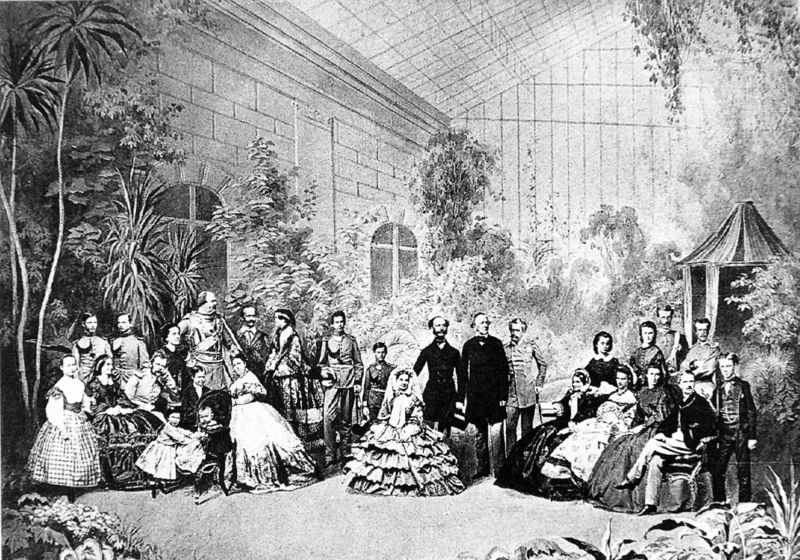
Titel: Das Haus Wittelsbach im Wintergarten der Münchner Residenz
Künstler: Joseph Albert
Standort: München
Institution: Bayerisches Hauptstaatsarchiv, Abt. III Geheimes Hausarchiv, Wittelsbacher Bilderslg.
Schlagwörter: blätter, gewitter, gruppe, mann, weiß, bäume, frauen, menschen, mädchen, blumen, fenster, frau, glas, grau, kleid, kleider, licht, mitte, männer, schwarz, stuhl, stühle, zeichnung, haus, gesellschaft, rock, anzug, anzüge, wand, stehen, stein, steine, boden, adel, familie, innen, kind, pflanzen, vornehm, kinder, garten, ranken, gehstock, jungen, mauer, häuschen, könig, frack, palme, rüschen, fliege, foto, fugen, knabe, bayern, münchen, schwarz weiss, radierung, stich, uniform, uniformen, posieren, gruppenbild, photo, glasfenster, residenz, gewächshaus, palmen, familienbild, botanischer garten, glasdach, glaspalast, orangerie, reifrock, wintergarten, ludwig, zelt, kleinkinder, glashaus, ludwig i., gestellt, kurz vor 1900, steinr, treibhaus, gruppenfoto, wittelsbacher, viktorianismus, bayernb, gewächshaud